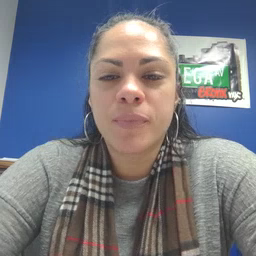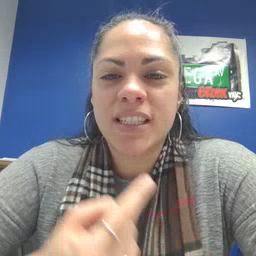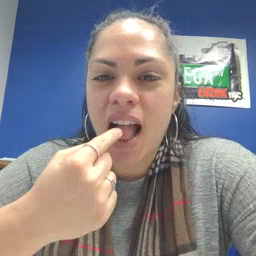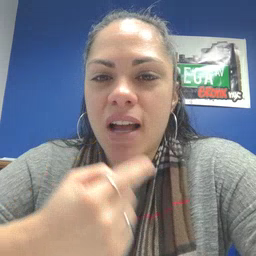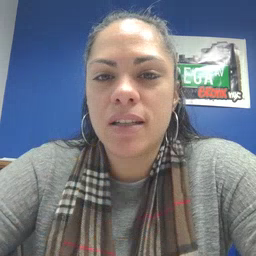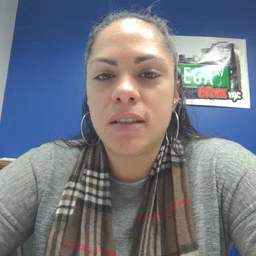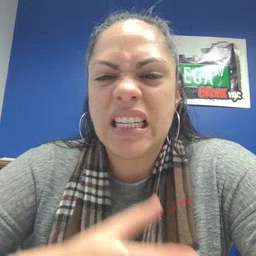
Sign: tongue